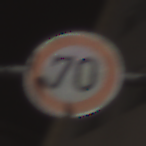
Verkehrszeichen: Geschwindigkeit70
Umgebung: Outdoor, Urban
Tageszeit: Night
Wetter: Overcast
Licht: Artificial
Jahreszeit: Winter
Kontrast: MediumContrast